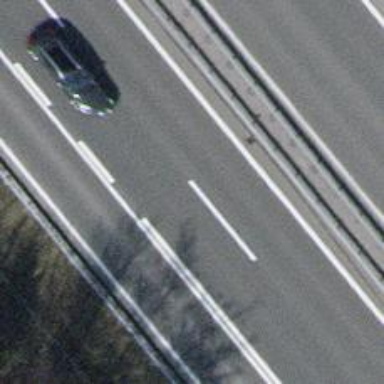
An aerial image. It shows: Asphalt motorway.